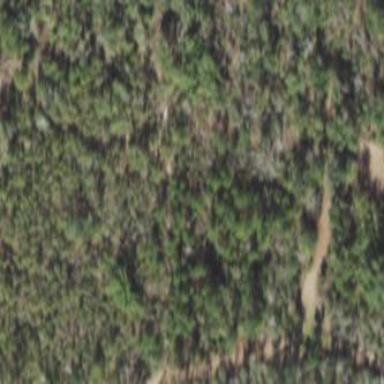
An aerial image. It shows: Woodland consisting mainly of needle-leaved trees.